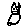
Label: cat